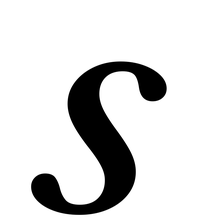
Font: LibreCaslonText-Italic_Medium_Italic